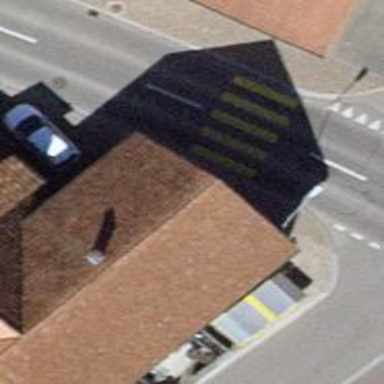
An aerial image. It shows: Zebra crossing on the road.